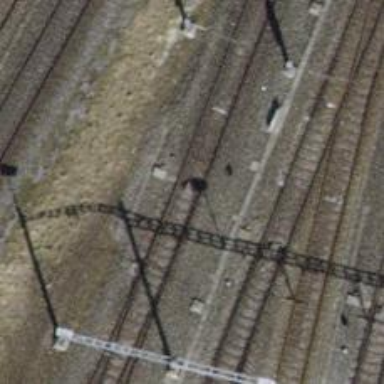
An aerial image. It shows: Railway switch.